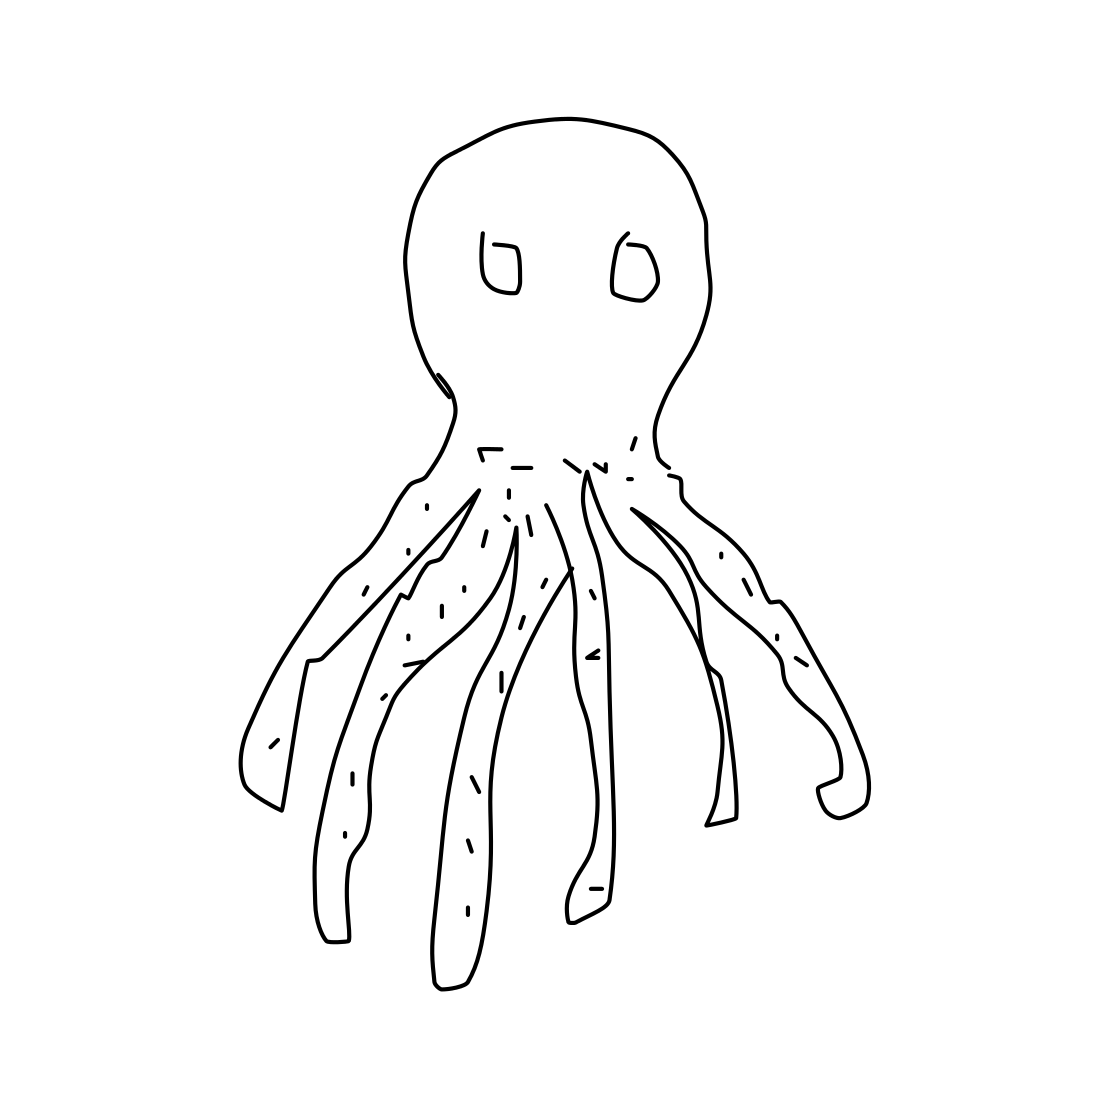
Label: octopus